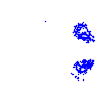
Particle: electron